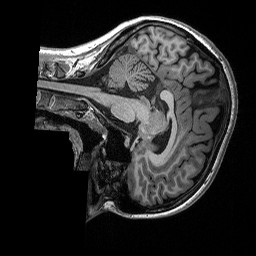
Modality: T1w
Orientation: sagittal
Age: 27
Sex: female
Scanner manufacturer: siemens
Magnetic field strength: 3 T
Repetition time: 2.3 s
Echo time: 0.00298 s